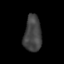
Tissue: skin
Cell type: Others
Senescence score: 0.7516
Nuclear area (px): 626
Mean DAPI intensity: 65.688